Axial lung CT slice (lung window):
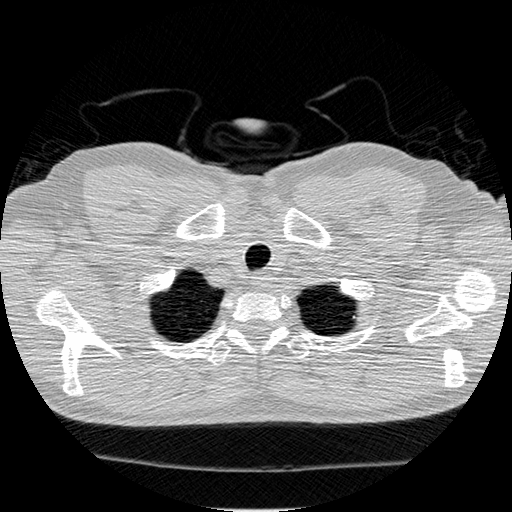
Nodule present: no